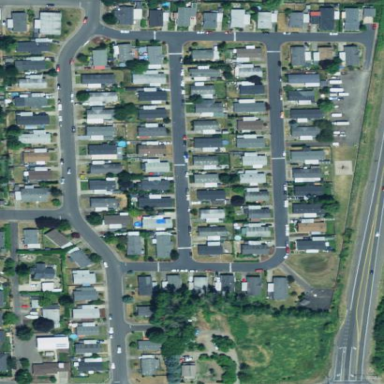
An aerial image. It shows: Residential area designated as trailer park.